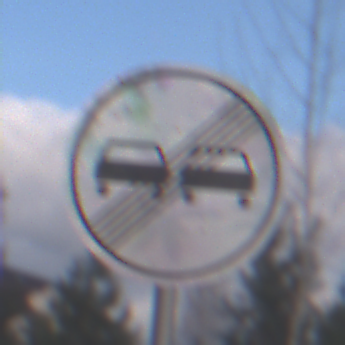
Verkehrszeichen: EndeUeberholverbot
Umgebung: Outdoor, Nature
Tageszeit: MorningAfternoon
Wetter: PartlyCloudy
Licht: Natural
Jahreszeit: NotSpecified
Kontrast: HighContrast